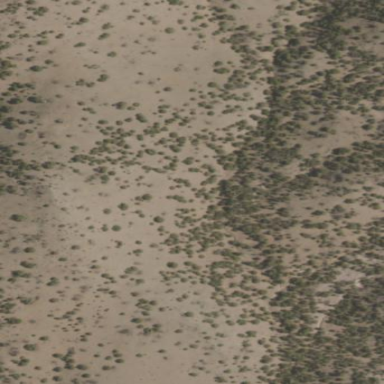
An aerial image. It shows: Patch of scrub vegetation.